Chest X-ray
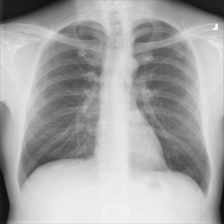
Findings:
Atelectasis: negative
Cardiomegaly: negative
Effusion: negative
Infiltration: negative
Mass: negative
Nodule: negative
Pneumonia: negative
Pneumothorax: negative
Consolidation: negative
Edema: negative
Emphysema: negative
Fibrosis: negative
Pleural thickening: negative
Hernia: negative